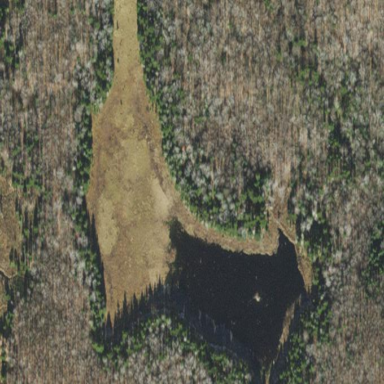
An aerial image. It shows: Marshy wetland area.